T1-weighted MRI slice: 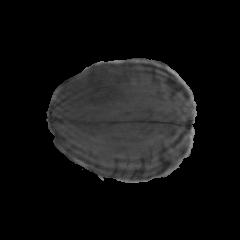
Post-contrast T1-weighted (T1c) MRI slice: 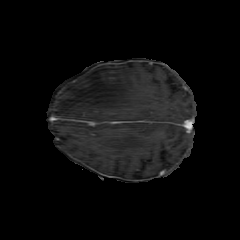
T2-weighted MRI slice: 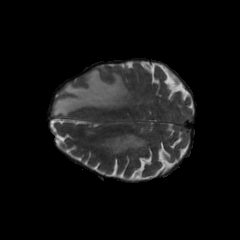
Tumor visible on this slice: yes